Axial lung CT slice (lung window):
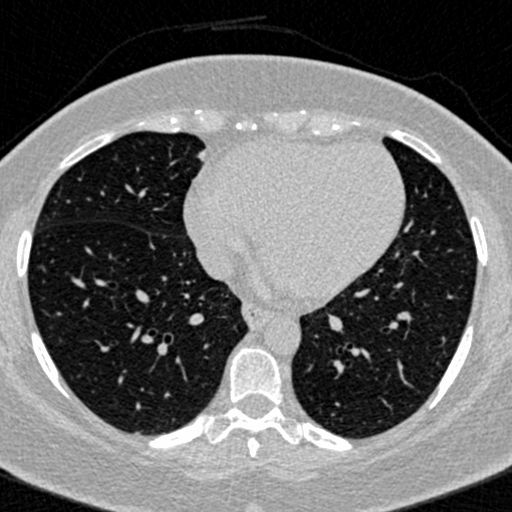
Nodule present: no